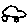
Label: car